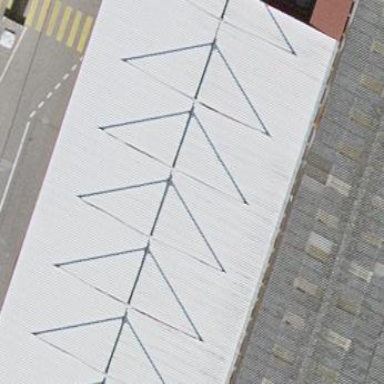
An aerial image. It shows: Warehouse building.